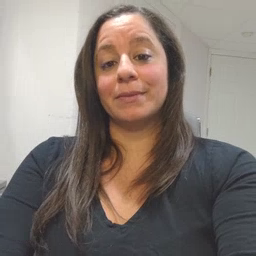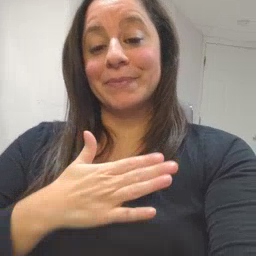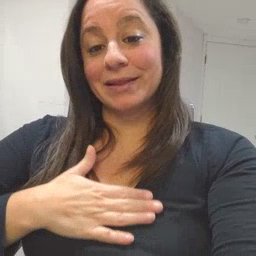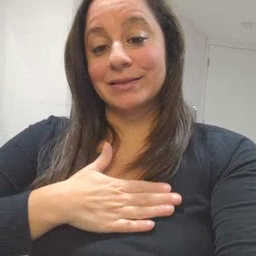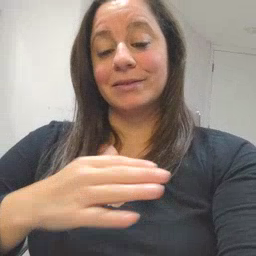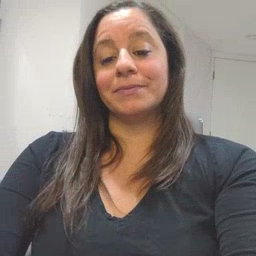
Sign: please